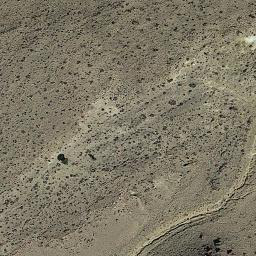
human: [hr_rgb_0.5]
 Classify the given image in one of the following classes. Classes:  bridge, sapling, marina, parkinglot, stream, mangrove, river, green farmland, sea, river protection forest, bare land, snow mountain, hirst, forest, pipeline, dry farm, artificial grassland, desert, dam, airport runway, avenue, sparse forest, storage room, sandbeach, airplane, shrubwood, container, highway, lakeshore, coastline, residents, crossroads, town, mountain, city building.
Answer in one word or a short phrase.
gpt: bare land